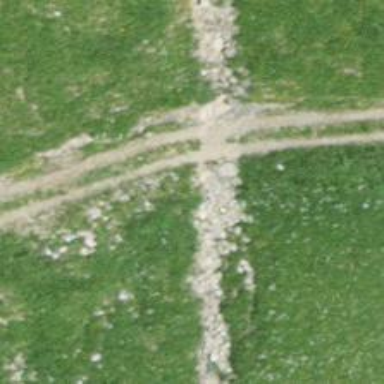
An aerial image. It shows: Gravel track with grade2 quality.